Question: i'm new with Qt and really need help with the Problem. I'm currently working on a Project for practical training at School. I'm getting stucked when i used ui->tableWidget->setItem(.....) but the things did not show. Although new rows is added with blank cells.
I need help to spot the Problem and sorry for my poor english. Thanks
'''
void TravelAgency::CreateBooking(char type, double price, string start, string end, long travelID, vector<string> bookingDetails)
{
.
.
.
.
ui->tableWidget->insertRow(ui->tableWidget->rowCount());
int a = ui->tableWidget->rowCount();
QString s = QString::number(idnummer);
ui->tableWidget->setItem(a,0, new QTableWidgetItem(s));
s = QString::number(price);
ui->tableWidget->setItem(a,1, new QTableWidgetItem(s));
s = QString::number(travelID);
ui->tableWidget->setItem(a,2, new QTableWidgetItem(s));
.
.
.
}
'''
There are already some Data in my Table, these Data has shown perfectly with the same syntax. I have already debugged and make sure the values of these variable is correct. Somehow these data did now show.
With this method ,it's work:
'''
void TravelAgency::on_actionDatei_Einlesen_triggered()
{
ui->tableWidget->resizeColumnsToContents(); // resize columns to contents
ui->tableWidget->clear(); // clear all Data from Table
ui->tableWidget->setEditTriggers(QAbstractItemView::NoEditTriggers); // Read Only
ui->tableWidget->setRowCount(0); // Remove all rows
ui->tableWidget->setHorizontalHeaderLabels(QStringList()<<"Buchungsnummer"<<"Preis"<<"Name"<<"Reise ID"); // set Columns Headers
this->readFile();
for(unsigned int i = 0; i < this->allBookings.size(); i ++){
ui->tableWidget->insertRow(ui->tableWidget->rowCount());
QString q= QString::number(this->allBookings.at(i)->getId());
ui->tableWidget->setItem(static_cast<int>(i),0, new QTableWidgetItem(q));
q = QString::number(this->allBookings.at(i)->getPrice());
ui->tableWidget->setItem(static_cast<int>(i),1, new QTableWidgetItem(q));
q = QString::fromStdString( this->findCustomer(this->findTravel(this->allBookings.at(i)->getTravelID())->getCustomerID())->getName());
ui->tableWidget->setItem(static_cast<int>(i),2, new QTableWidgetItem(q));
q = QString::number(this->allBookings.at(i)->getTravelID());
ui->tableWidget->setItem(static_cast<int>(i),3, new QTableWidgetItem(q));
}
ui->tableWidget->resizeColumnsToContents();
ui->actionDatei_Einlesen->setEnabled(false);
}
'''
at the lines 107 and 108 , newly added data was not show

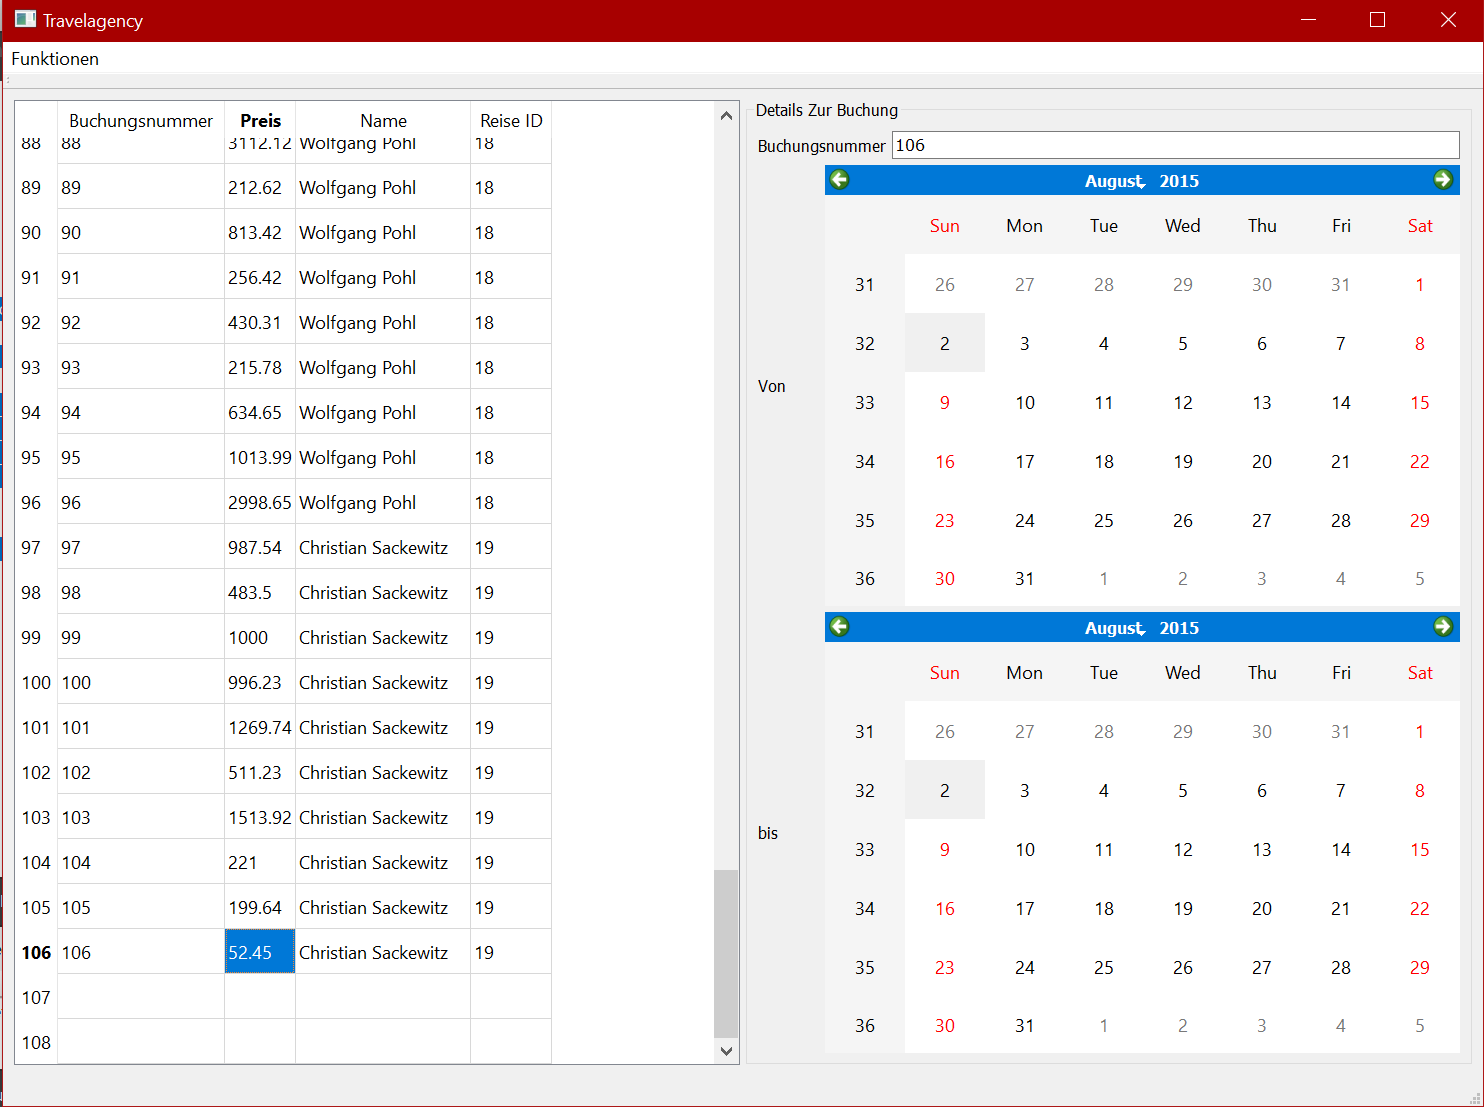
Answer: There's your problem:
'''
ui->tableWidget->insertRow(ui->tableWidget->rowCount());
int a = ui->tableWidget->rowCount();
'''
You insert a row. That increases the result of rowCount().
Then you use the rowCount() as the row where your items should go.
If you do it the other way around, it works:
'''
int a = ui->tableWidget->rowCount();
ui->tableWidget->insertRow(ui->tableWidget->rowCount());
'''
or simply
'''
int a = ui->tableWidget->rowCount();
ui->tableWidget->setRowCount(a+1);
// ...
'''